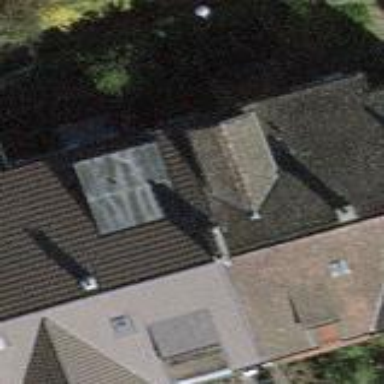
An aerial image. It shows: Semi-detached house.